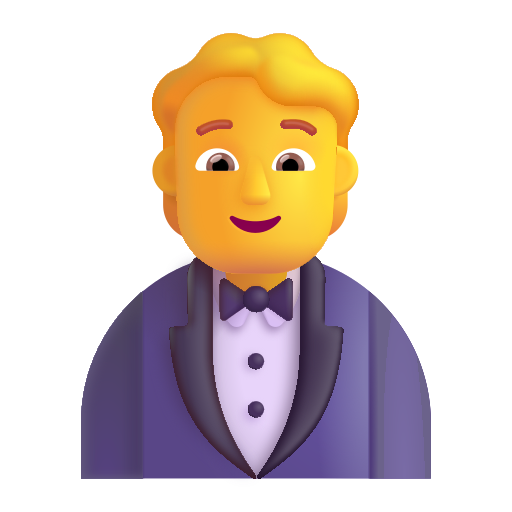
person in tuxedo color default